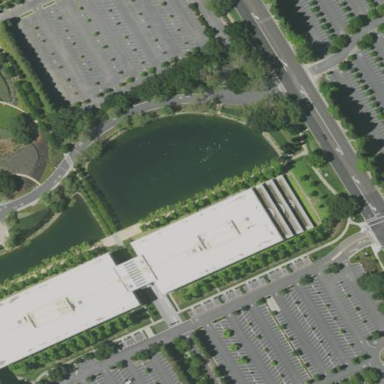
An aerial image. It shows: Office building.